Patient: sex M, age 49
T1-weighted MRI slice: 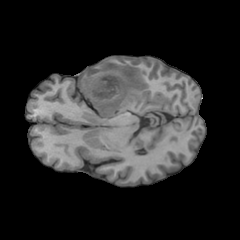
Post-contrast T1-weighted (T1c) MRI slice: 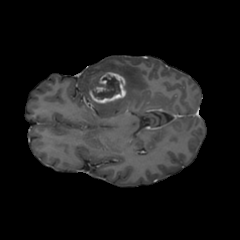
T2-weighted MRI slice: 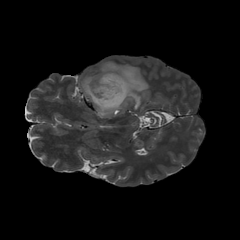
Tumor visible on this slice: yes
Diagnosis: Glioblastoma, IDH-wildtype
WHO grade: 4